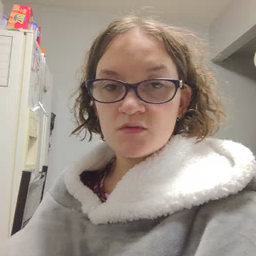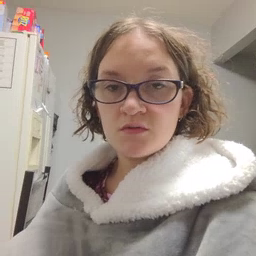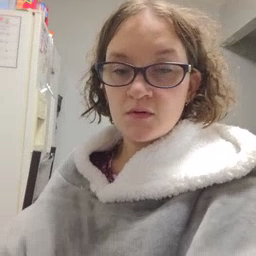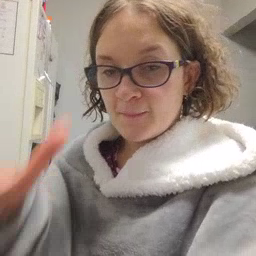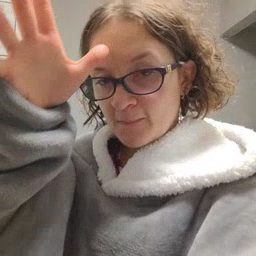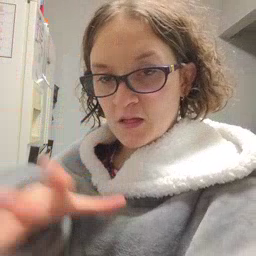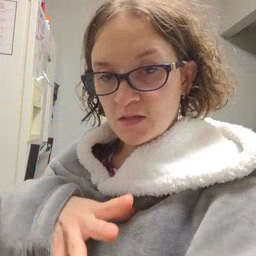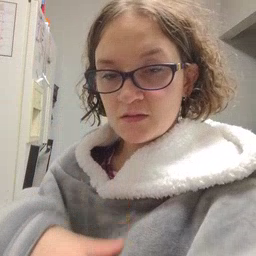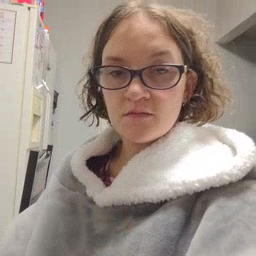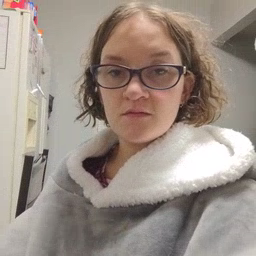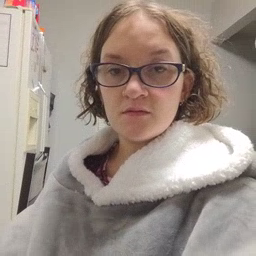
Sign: man